Milling tool wear sample.
Tool blade image: 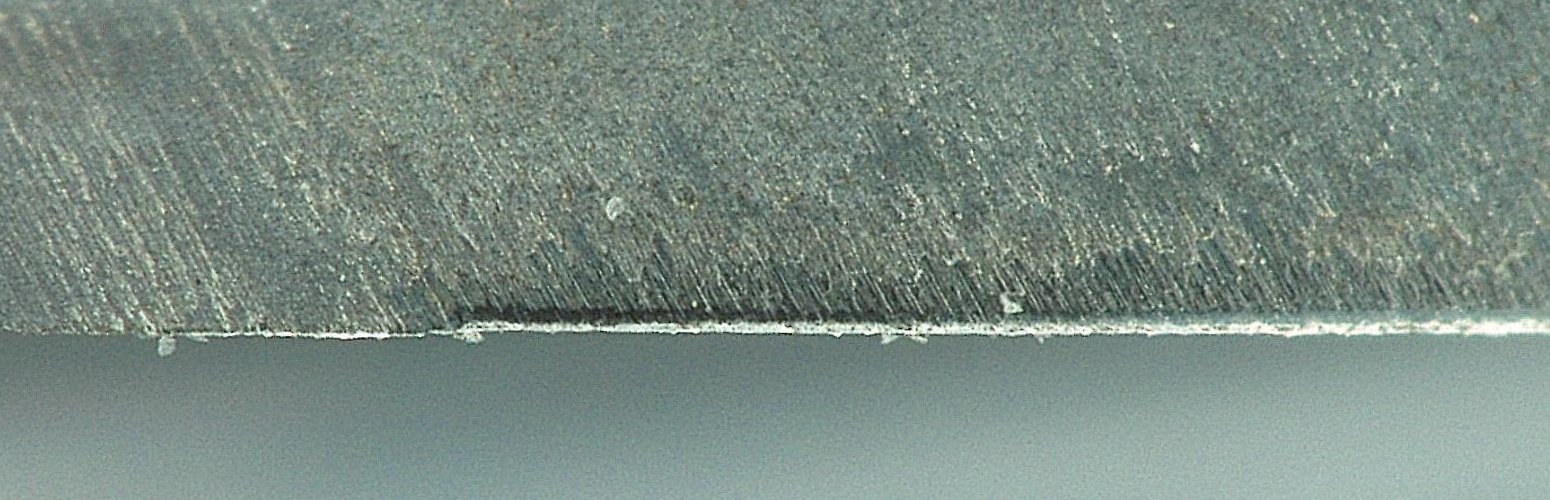
Chip image: 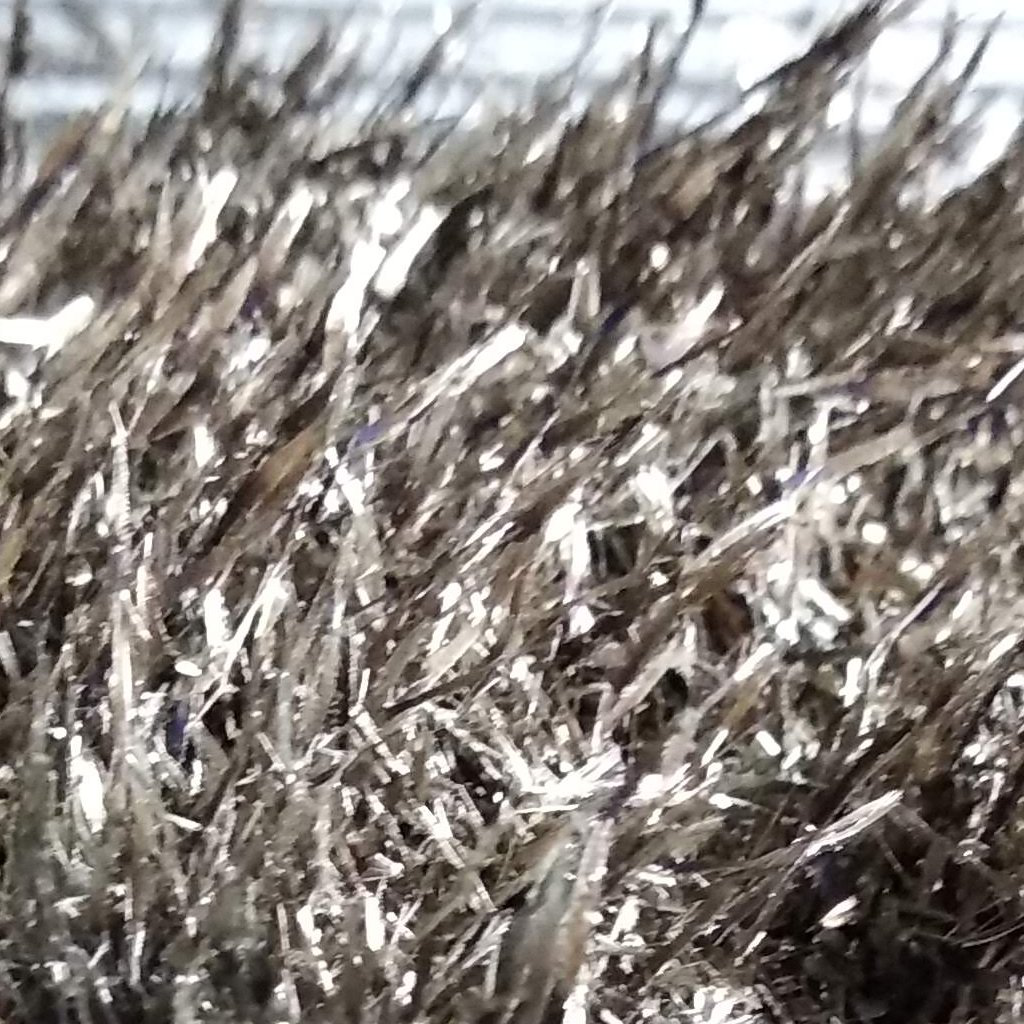
Workpiece image: 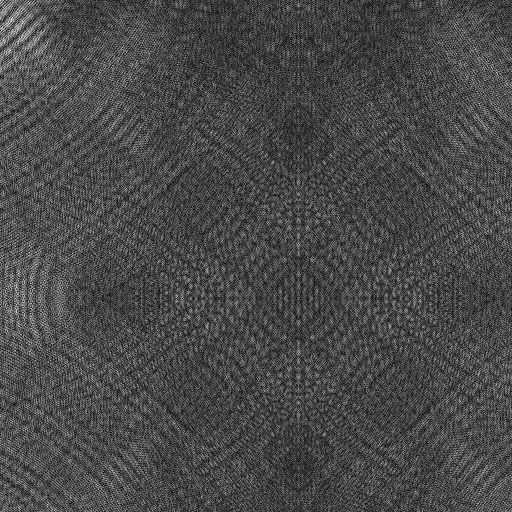
Tool wear state: sharp
Gaps: 4.76
Flank wear: 48.61
Overhang: 30.93
Force-signal Mel-spectrograms (X, Y, Z axes): 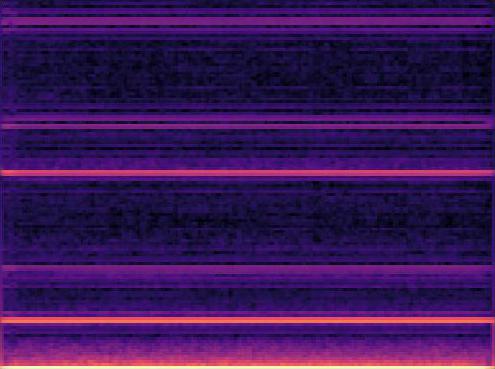 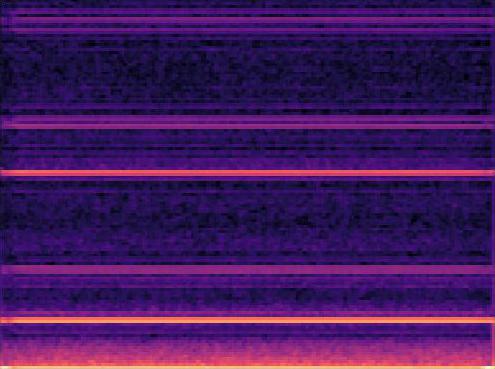 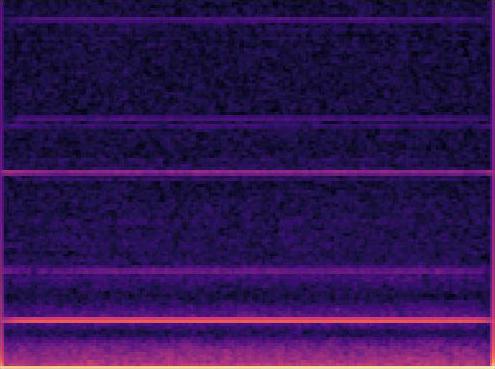
Force-signal scalograms (X, Y, Z axes): 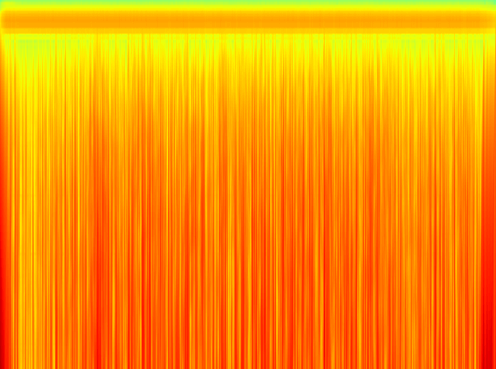 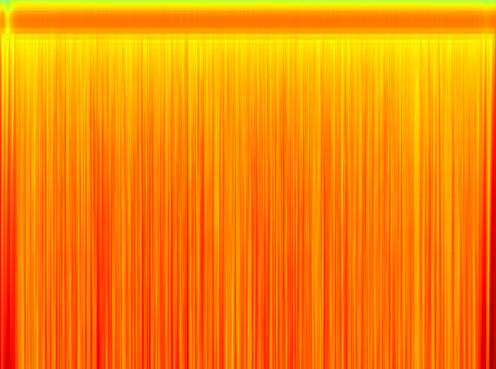 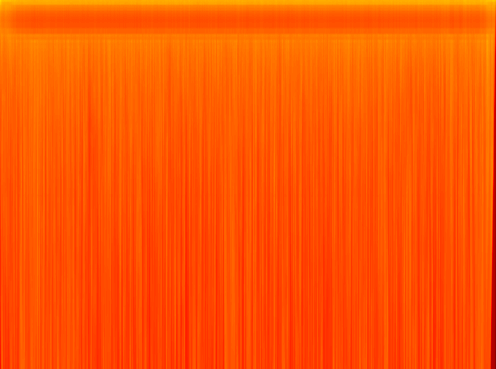
Force phase: initial_break_in_wear